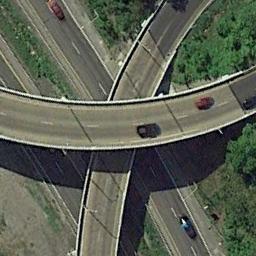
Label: overpass